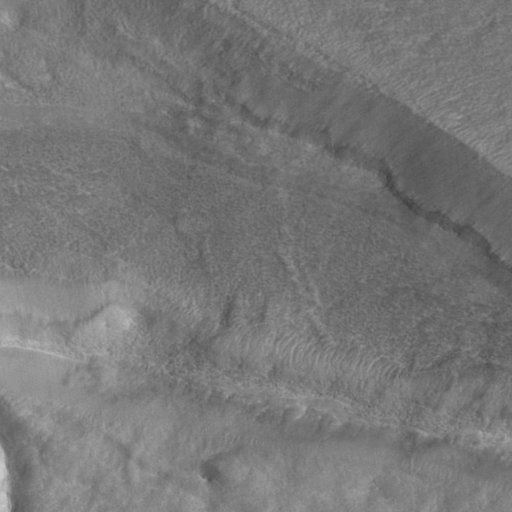
Classes present: Background